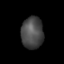
Tissue: lung
Cell type: Epithelial cells
Senescence score: 0.5478
Nuclear area (px): 686
Mean DAPI intensity: 72.625